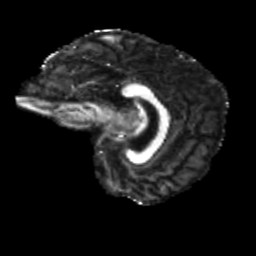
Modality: FA
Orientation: sagittal
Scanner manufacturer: siemens
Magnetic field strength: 3 T
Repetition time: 4 s
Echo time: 0.0594 s